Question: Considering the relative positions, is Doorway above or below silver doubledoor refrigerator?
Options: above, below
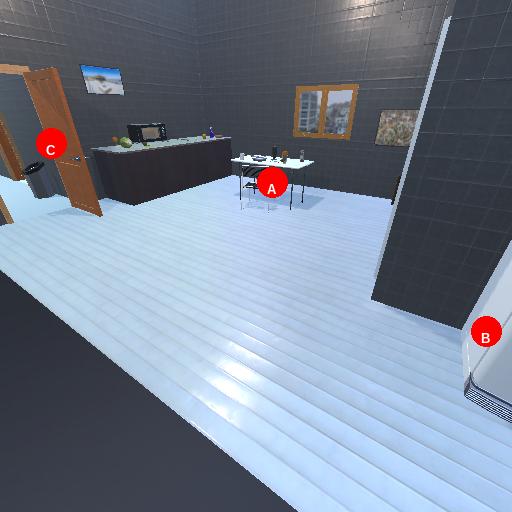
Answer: above